Field crop: tomato
Growth stage: 1
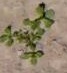
Species: portulaca